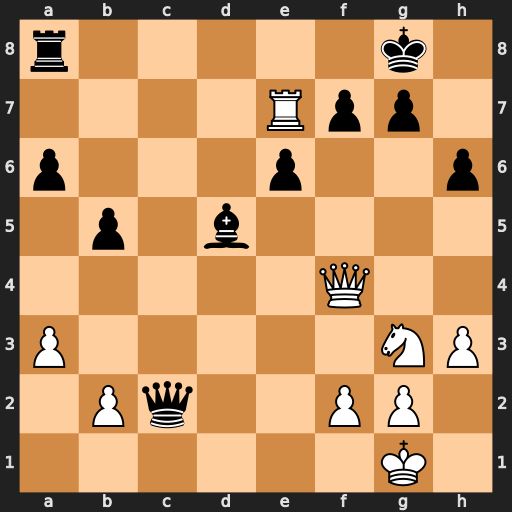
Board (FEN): r5k1/4Rpp1/p3p2p/1p1b4/5Q2/P5NP/1Pq2PP1/6K1
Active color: w
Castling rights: -
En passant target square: -
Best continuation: Qxf7+ Kh8 Qxg7#